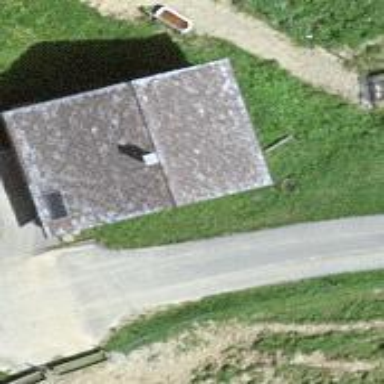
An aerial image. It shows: Detached building with gabled roof.